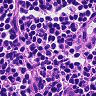
Metastatic tissue present: no